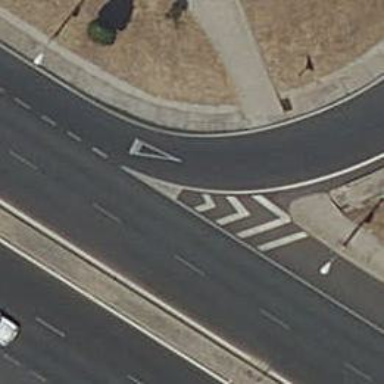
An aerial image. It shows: Road with "give way" sign.